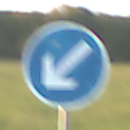
Verkehrszeichen: VorgeschriebeneVorbeifahrtLinks
Umgebung: Outdoor, Nature
Tageszeit: SunriseSunset
Wetter: PartlyCloudy
Licht: Natural
Jahreszeit: NotSpecified
Kontrast: MediumContrast